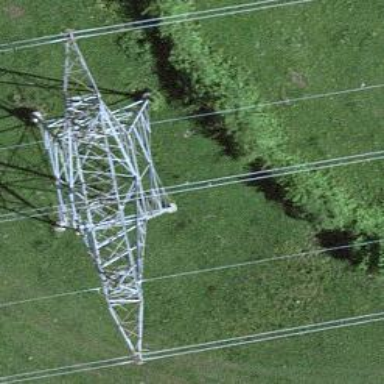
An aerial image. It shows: Three power lines with cables.